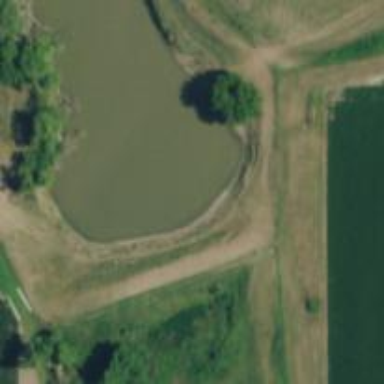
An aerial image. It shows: Reservoir area.